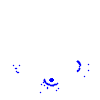
Particle: proton